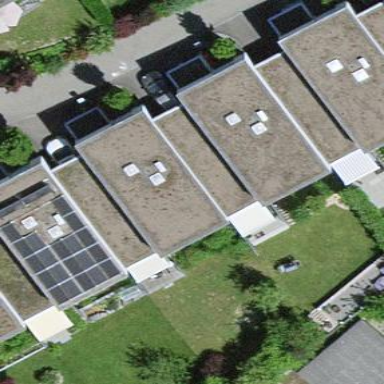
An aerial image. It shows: Terrace building.